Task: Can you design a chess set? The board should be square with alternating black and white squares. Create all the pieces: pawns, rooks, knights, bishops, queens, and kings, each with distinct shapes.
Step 814:
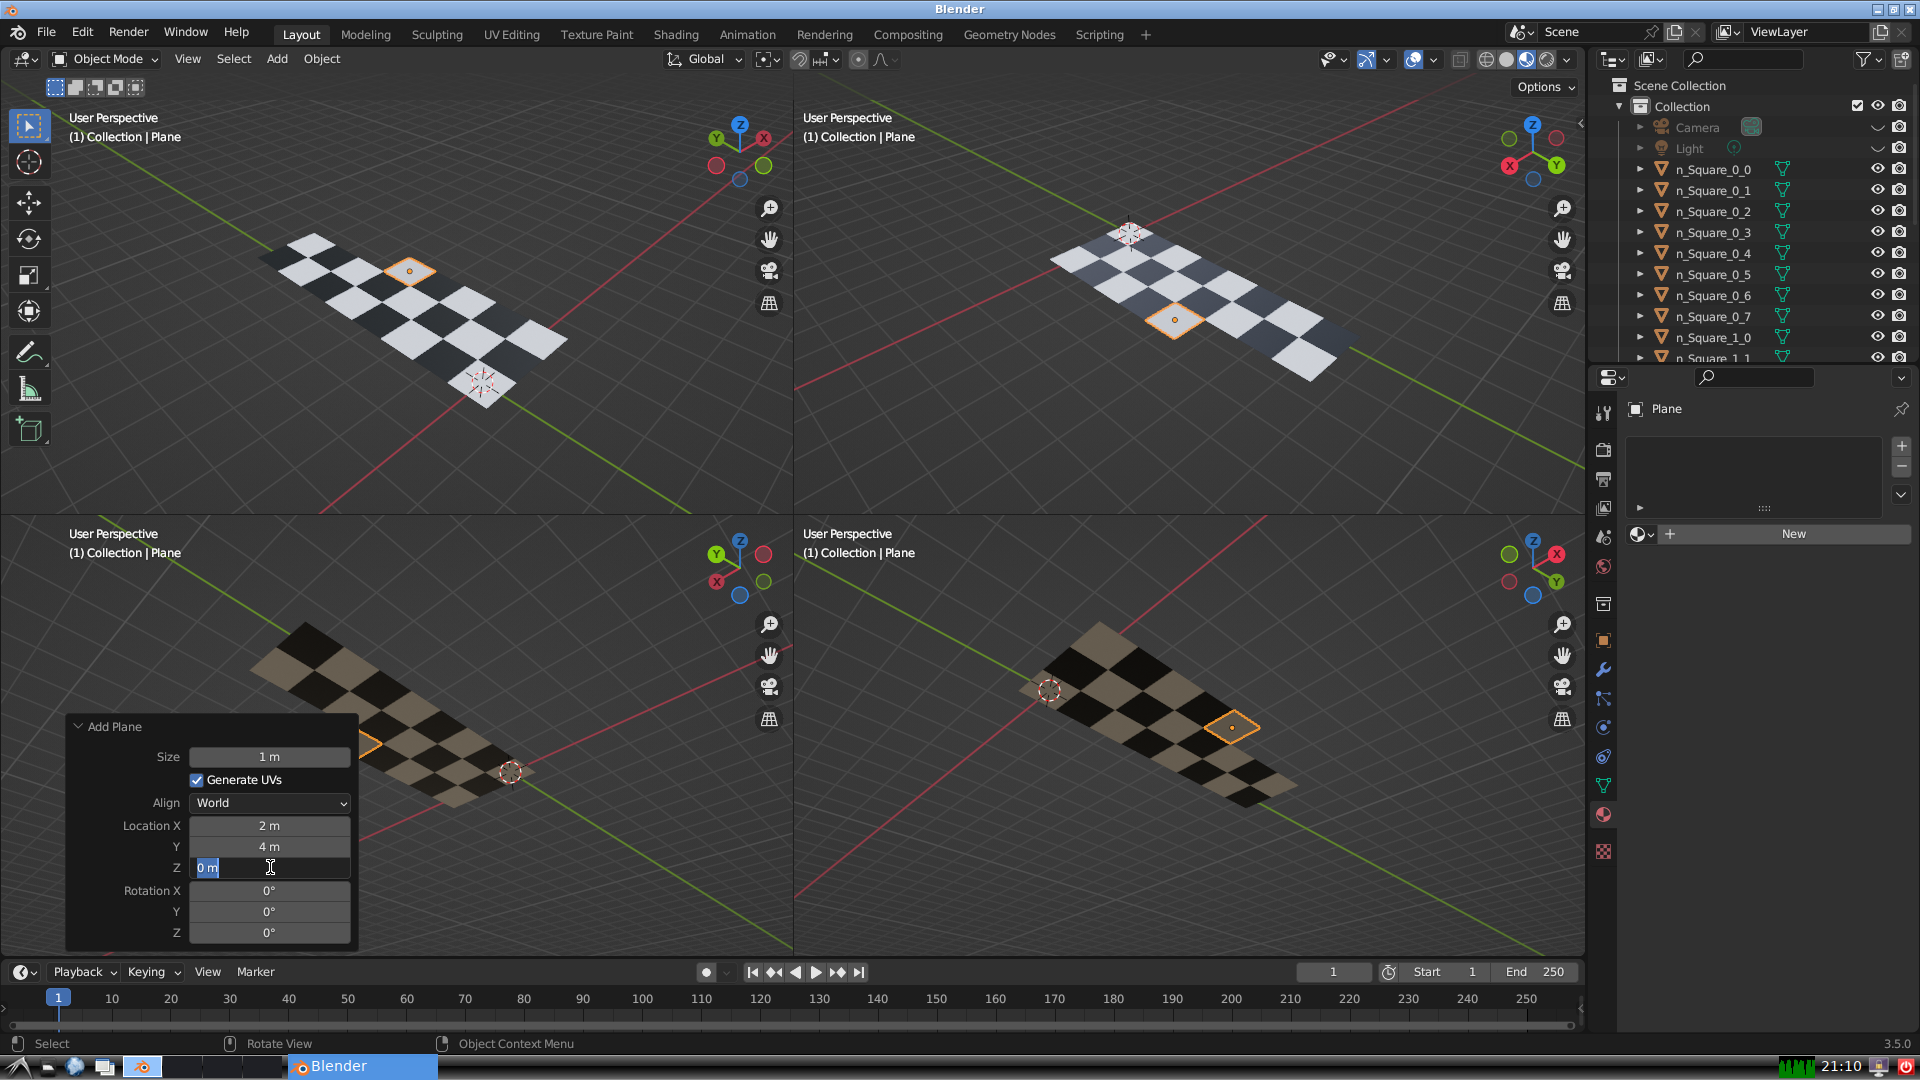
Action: input_text: 0.0